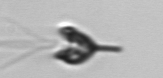
Label: Pyramimonas_longicauda